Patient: sex F, age 48
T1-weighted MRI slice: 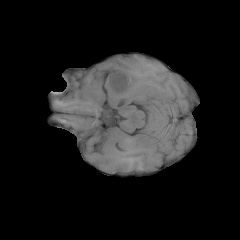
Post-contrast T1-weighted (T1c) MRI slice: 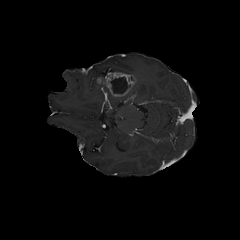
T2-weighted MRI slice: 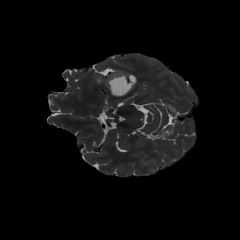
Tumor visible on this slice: yes
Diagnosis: Glioblastoma, IDH-wildtype
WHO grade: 4